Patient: sex M, age 76
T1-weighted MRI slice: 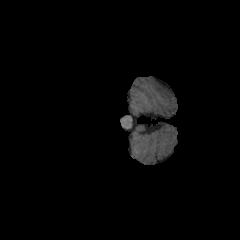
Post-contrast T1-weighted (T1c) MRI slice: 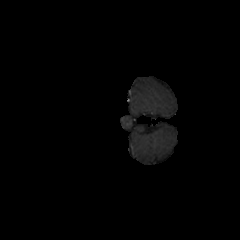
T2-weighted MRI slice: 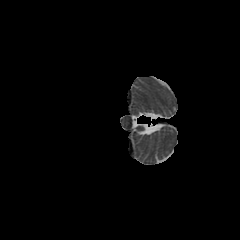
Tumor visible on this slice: no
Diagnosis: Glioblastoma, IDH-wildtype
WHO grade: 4